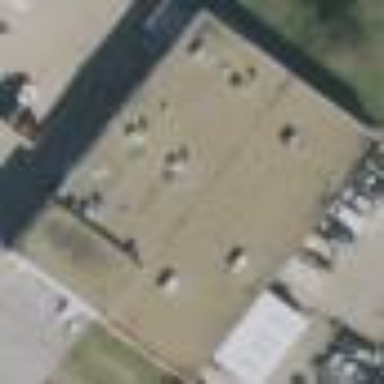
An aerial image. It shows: Warehouse.